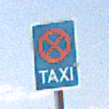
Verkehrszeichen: Taxenstand
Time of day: MorningAfternoon
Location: Outdoor (Nature)
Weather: PartlyCloudy
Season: NotSpecified
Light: Natural